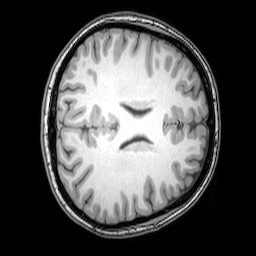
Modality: T1w
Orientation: axial
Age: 21
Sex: female
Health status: healthy
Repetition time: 0.081 s
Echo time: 0.037 s